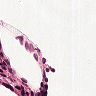
Metastatic tissue present: no